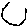
Label: hexagon